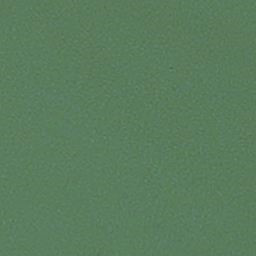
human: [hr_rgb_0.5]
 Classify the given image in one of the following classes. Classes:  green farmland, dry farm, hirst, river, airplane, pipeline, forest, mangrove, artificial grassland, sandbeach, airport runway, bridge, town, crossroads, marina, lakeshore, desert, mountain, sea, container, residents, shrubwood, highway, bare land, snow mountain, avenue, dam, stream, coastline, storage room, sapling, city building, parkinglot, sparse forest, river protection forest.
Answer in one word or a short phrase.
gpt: sea